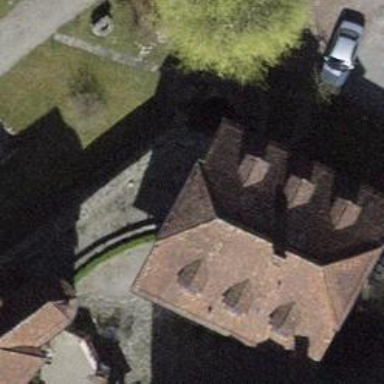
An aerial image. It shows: Wall resembling castle wall.